Question: I want to get all tags (with same tag. ex. table) in one div with id = content, except first and last. The number of tags (in this case tables) is dynamic.

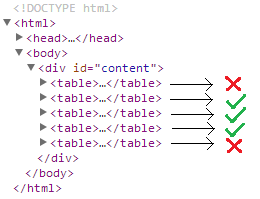
Answer: You can get all of them (I assume you know how to do , otherwise the question would be stated differently?), write to a list, let's call it 'tables', and then do 'tables.sublist(1, tables.size() - 1)'
Here is the full solution using <URL>
'''
Document doc = Jsoup.parse(...) // parse from some source
Elements tables = doc.select("div#content table");
tables = tables.sublist(1, tables.size() - 1);
'''